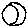
Label: moon